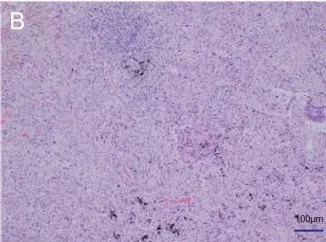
Pathological findings of the patient. Tuberculosis.
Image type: pathology (h&e)